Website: walmart
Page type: account-dashboard
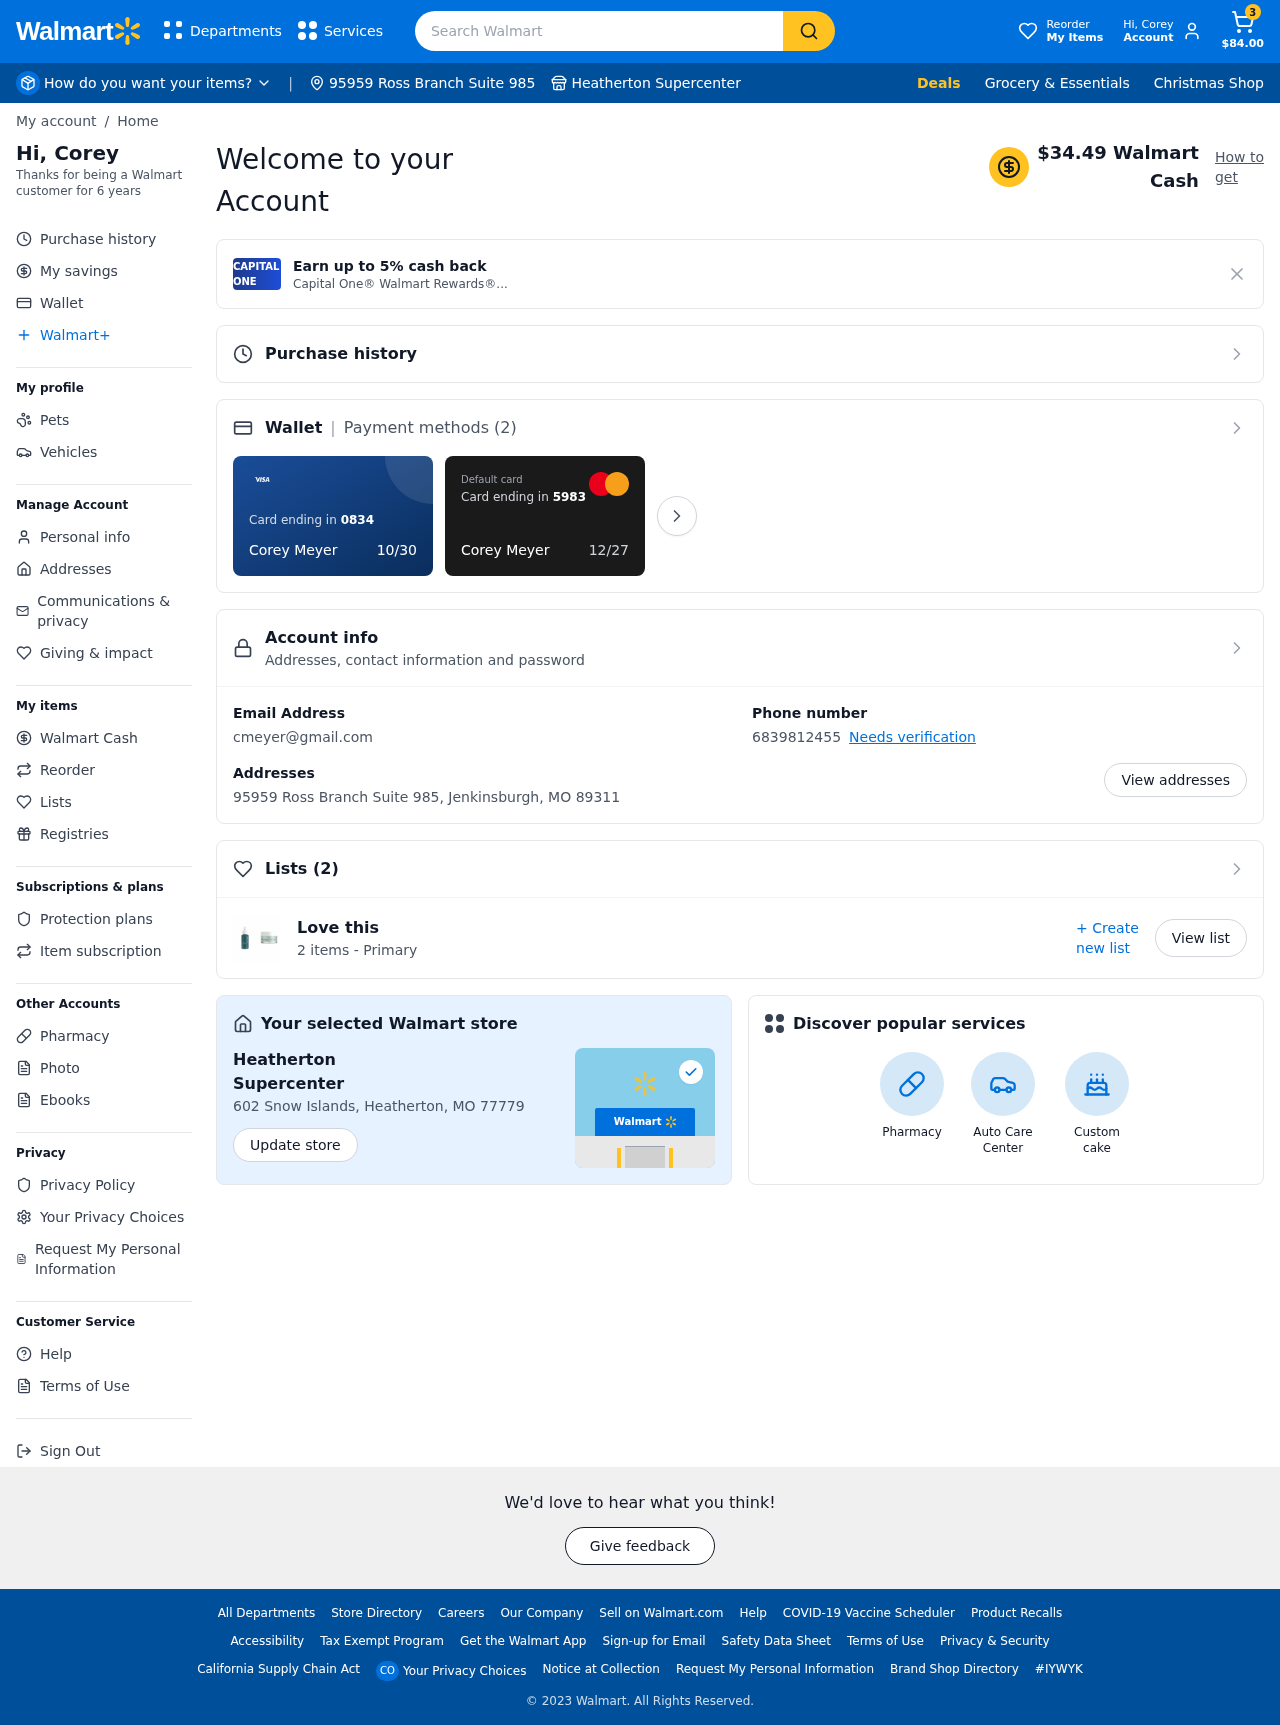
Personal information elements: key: PII_CARD_EXPIRY
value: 10/30
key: PII_CARD_LAST4
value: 0834
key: PII_EMAIL
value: cmeyer@gmail.com
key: PII_FIRSTNAME
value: Corey
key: PII_FULLNAME
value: Corey Meyer
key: PII_LOCATION1_CITY
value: Heatherton Supercenter
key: PII_LOCATION1_CITY
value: Heatherton
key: PII_LOCATION1_CITY_STATE_ZIP
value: Heatherton, MO 77779
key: PII_LOCATION1_STREET
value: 602 Snow Islands
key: PII_PHONE
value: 6839812455
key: PII_STREET
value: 95959 Ross Branch Suite 985
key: PII_FIRSTNAME2
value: Corey
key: PII_FIRSTNAME3
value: Corey
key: PII_FIRSTNAME_DERIVED
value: Corey
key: PII_WALMART_CASH
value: $34.49
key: PII_CARD_LAST42
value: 5983
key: PII_LASTNAME
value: Meyer
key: PII_FULLNAME2
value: Corey Meyer
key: PII_FULLNAME3
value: Corey Meyer
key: PII_LASTNAME2
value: Meyer
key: PII_LASTNAME3
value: Meyer
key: PII_LASTNAME_DERIVED
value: Meyer
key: PII_FULLNAME_DERIVED
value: Corey Meyer
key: PII_NAME_FULL_DERIVED
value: Corey Meyer
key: PII_CARD_EXPIRY2
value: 12/27
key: PII_CITY_STATE_ZIP
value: Jenkinsburgh, MO 89311
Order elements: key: ORDER_NUM_ITEMS
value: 3
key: ORDER_SUBTOTAL
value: $84.00
Search elements: key: HEADER_SEARCH
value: Search Walmart